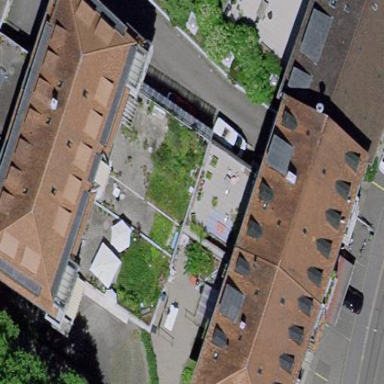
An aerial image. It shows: Part of building.